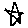
Label: star